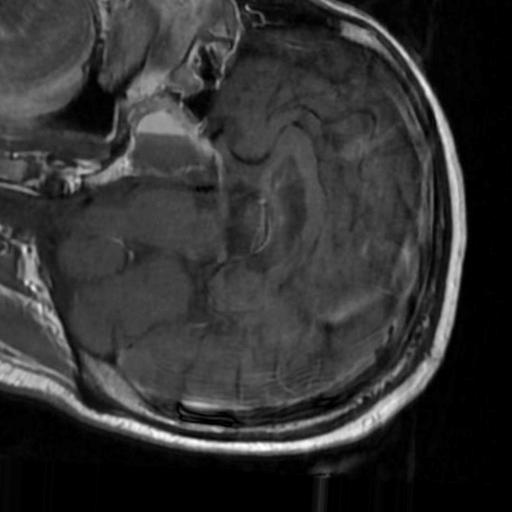
Label: brain_tumor